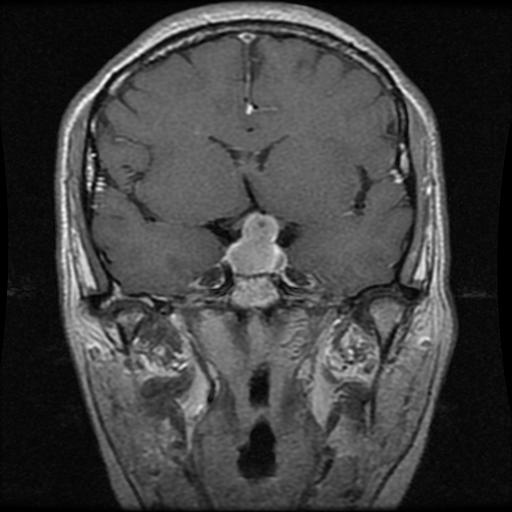
Label: pituitary